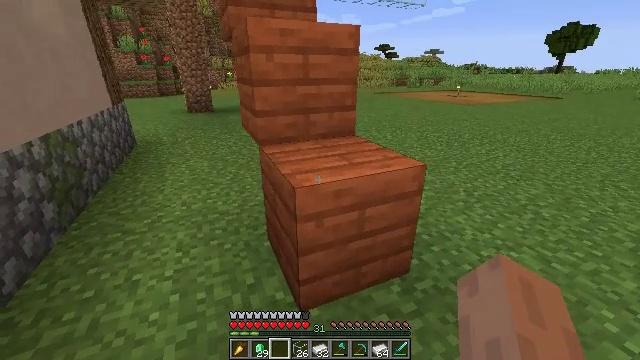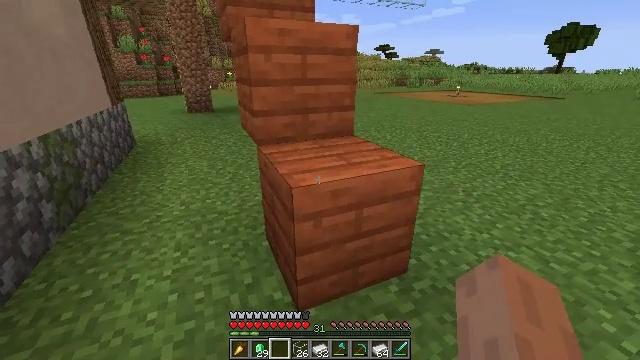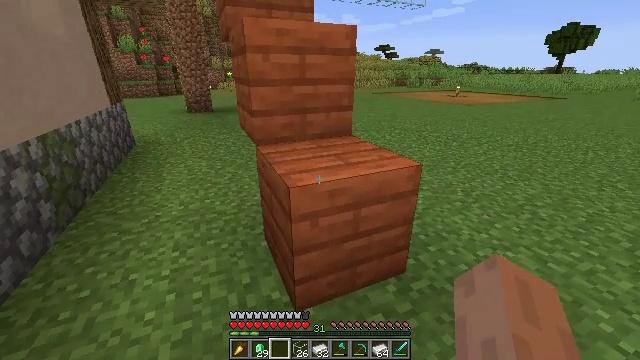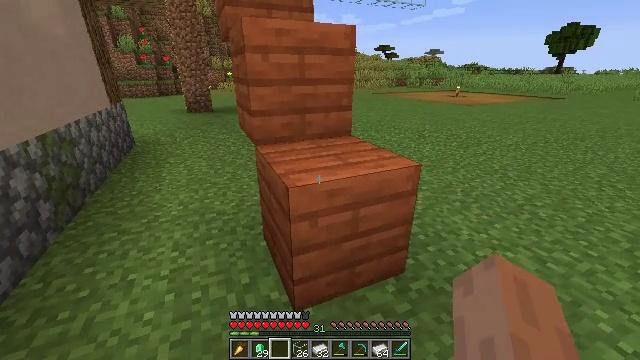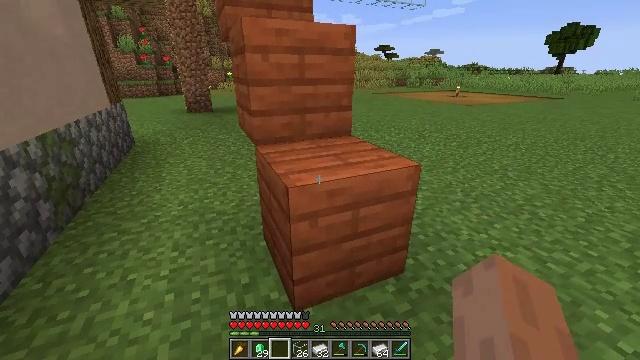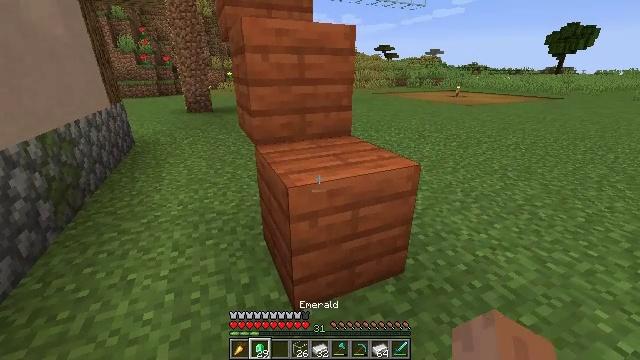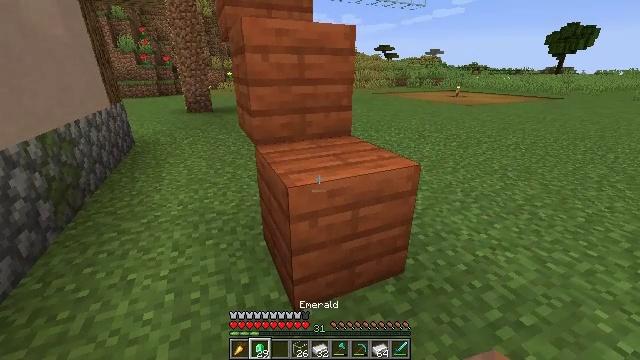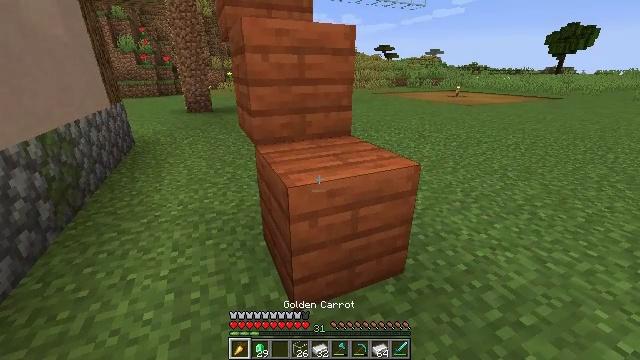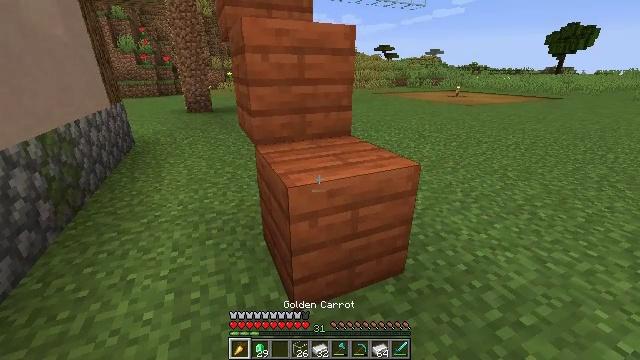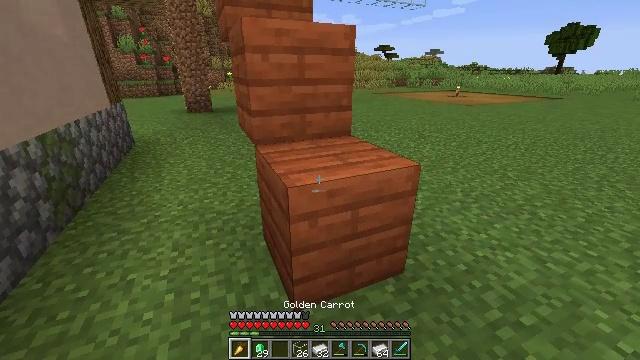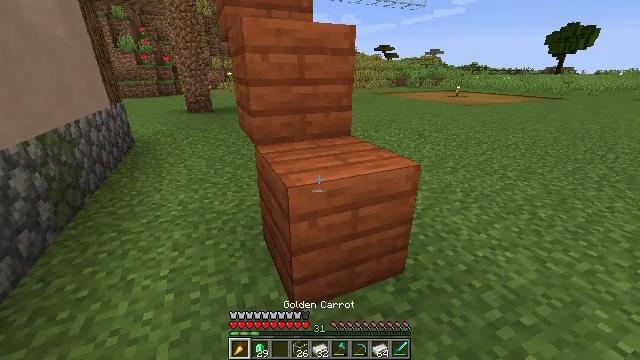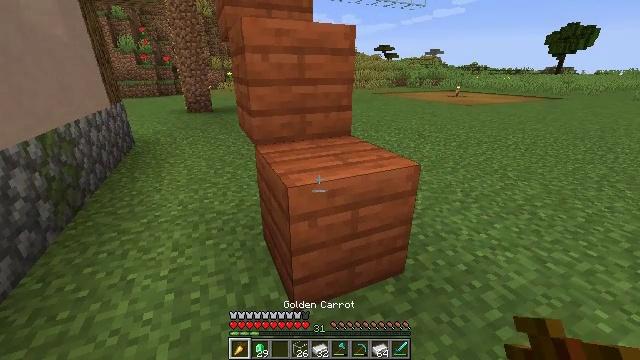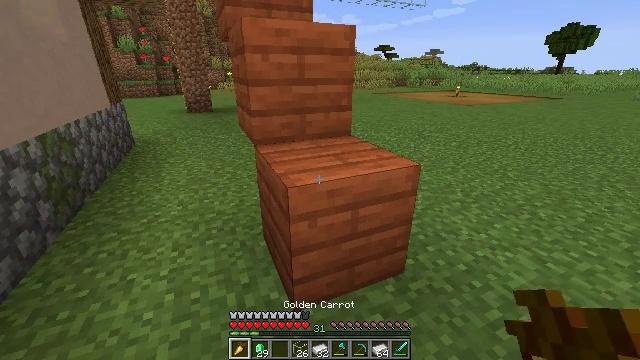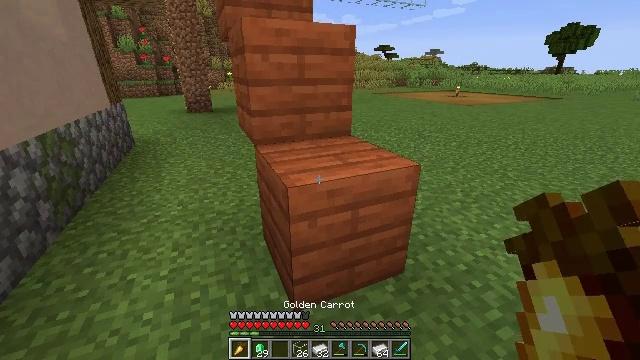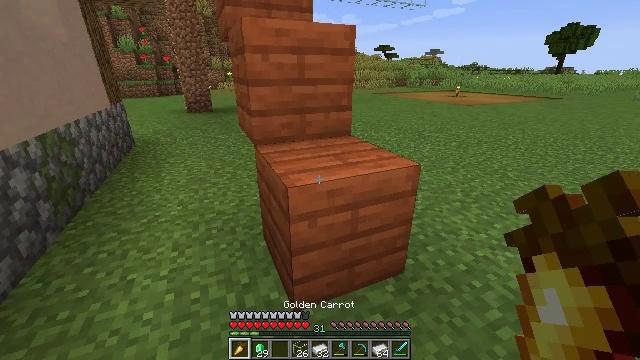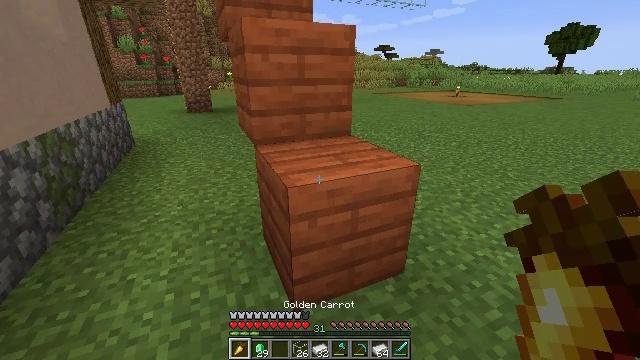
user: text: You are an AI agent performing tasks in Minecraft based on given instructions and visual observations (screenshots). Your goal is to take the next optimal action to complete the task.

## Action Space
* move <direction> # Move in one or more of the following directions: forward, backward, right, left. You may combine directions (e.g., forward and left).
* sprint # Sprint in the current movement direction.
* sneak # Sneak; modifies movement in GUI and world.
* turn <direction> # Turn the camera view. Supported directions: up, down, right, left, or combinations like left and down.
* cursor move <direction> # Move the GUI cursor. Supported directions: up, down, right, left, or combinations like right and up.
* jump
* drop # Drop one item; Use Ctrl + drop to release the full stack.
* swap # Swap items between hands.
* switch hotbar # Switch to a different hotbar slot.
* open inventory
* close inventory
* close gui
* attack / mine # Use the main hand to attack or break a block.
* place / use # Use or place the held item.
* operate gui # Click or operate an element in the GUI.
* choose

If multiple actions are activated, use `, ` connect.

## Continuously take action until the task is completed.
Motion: motion action
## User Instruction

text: Gather some acacia planks.
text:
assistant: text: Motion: no_op
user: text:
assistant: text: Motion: no_op
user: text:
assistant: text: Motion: no_op
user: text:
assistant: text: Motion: no_op
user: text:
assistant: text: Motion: no_op
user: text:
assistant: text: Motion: no_op
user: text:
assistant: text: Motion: no_op
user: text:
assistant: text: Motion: no_op
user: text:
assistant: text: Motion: no_op
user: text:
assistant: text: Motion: no_op
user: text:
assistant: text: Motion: no_op
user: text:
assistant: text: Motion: no_op
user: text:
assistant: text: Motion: no_op
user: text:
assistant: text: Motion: no_op
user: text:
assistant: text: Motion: no_op
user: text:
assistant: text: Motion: no_op
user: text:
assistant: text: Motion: no_op
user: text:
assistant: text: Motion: no_op
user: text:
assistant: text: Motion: no_op
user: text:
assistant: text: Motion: no_op
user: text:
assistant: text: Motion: no_op
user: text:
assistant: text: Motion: no_op
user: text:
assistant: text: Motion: no_op
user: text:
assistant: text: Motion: no_op
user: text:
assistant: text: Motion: no_op
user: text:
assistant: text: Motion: no_op
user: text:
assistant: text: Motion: no_op
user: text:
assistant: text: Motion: no_op
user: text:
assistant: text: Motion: no_op
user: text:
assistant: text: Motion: no_op